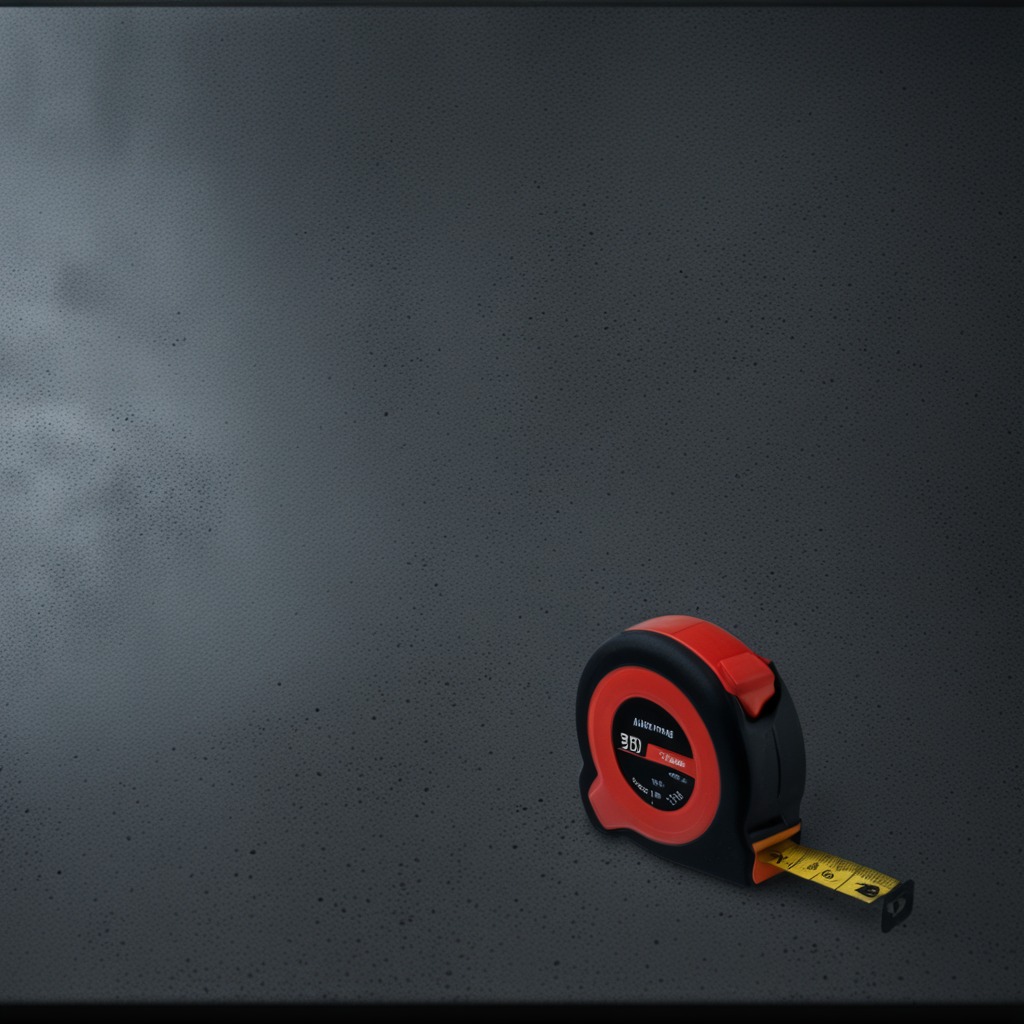
A measuring tape is lying on a clean granite table inside a workshop at night dim ambient light soft shadows worn but